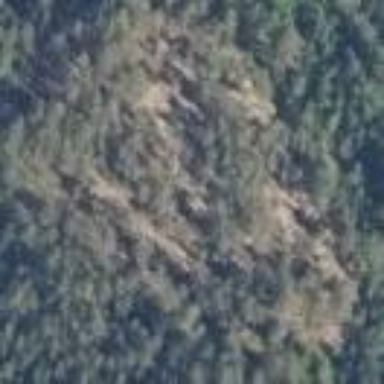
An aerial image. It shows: Landscape of bare rock.